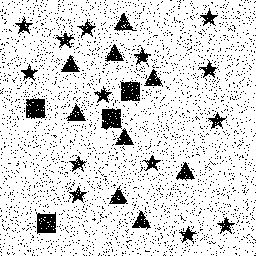
Squares: 4
Triangles: 9
Stars: 14
Total shapes: 27